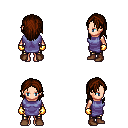
a pixel art fantasy rpg character, female body template, human, light skin, chain tabard jacket, gold greaves, brown long hairstyle, gold gloves, brown shoes, four views (front, back, left, right), 2x2 character sprite sheet, small pixel art, hard edges, no anti-aliasing